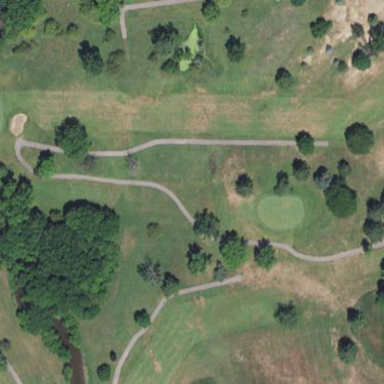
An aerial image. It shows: Area with grass used as rough in golf course.